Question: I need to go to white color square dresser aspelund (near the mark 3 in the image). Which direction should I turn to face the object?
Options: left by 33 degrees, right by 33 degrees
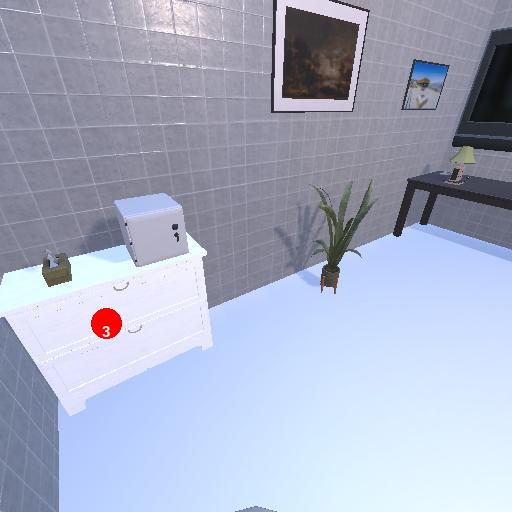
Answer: left by 33 degrees